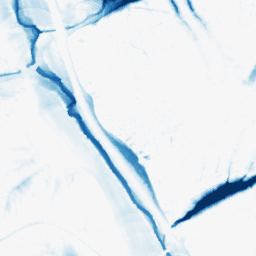
Category: morphological
Decomposition family: morphological_ellipse
Decomposition parameters: operation: closing
width: 30
height: 50
Upsampling method: sinc_hamming
Upsampling parameters: scale: 2
kernel_size: 8
Upsampling scale: 2